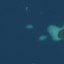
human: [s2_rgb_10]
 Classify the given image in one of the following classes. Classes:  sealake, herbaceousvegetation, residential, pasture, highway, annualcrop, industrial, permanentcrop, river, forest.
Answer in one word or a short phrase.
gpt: SeaLake